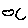
Label: cloud